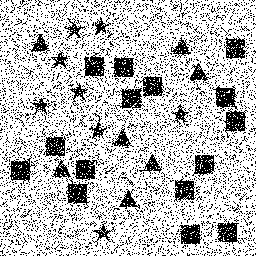
Squares: 15
Triangles: 7
Stars: 8
Total shapes: 30